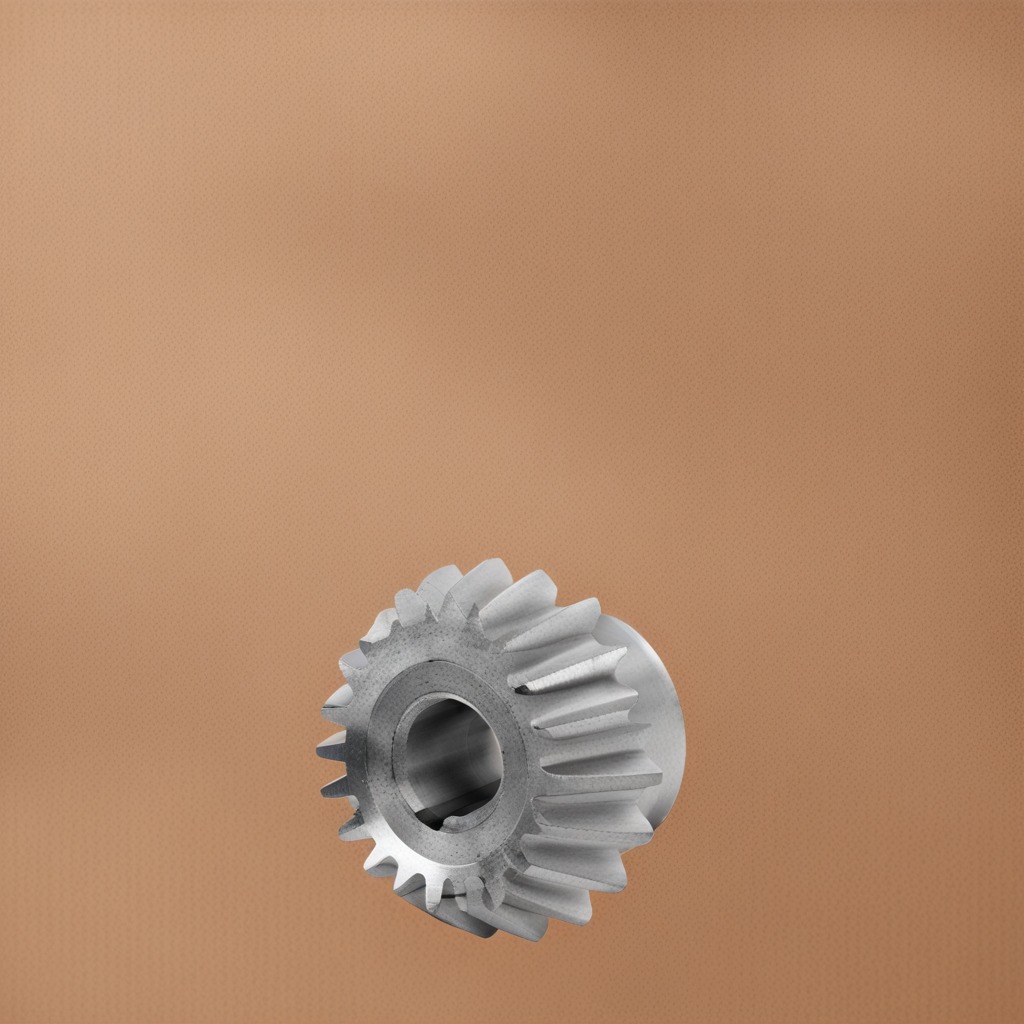
A steel gear with teeth is lying on a cardboard box surface in an outdoor workshop during daytime bright natural light soft shadows slightly creased but